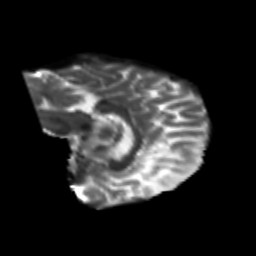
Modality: T2w
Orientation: sagittal
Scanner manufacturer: siemens
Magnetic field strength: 3 T
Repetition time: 6.8 s
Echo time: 0.093 s